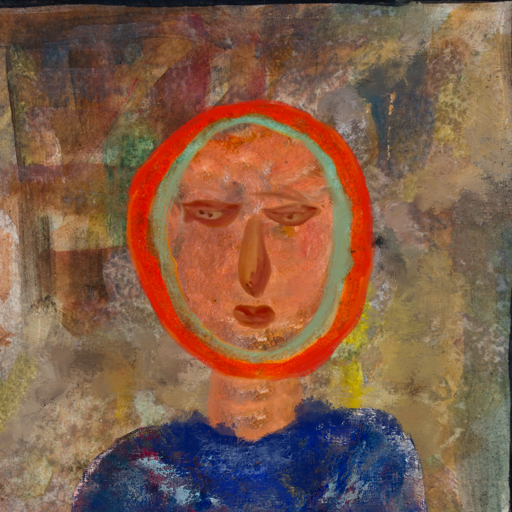
Background: Mosgoul, Head And Neck Front: Boggyland, Face Front: Pious_Lady, Bust: Irani, Hair Front: Sisters, Head Accessory: Blank, Second Necklace: Blank, Necklace: Blank, Baby: Blank